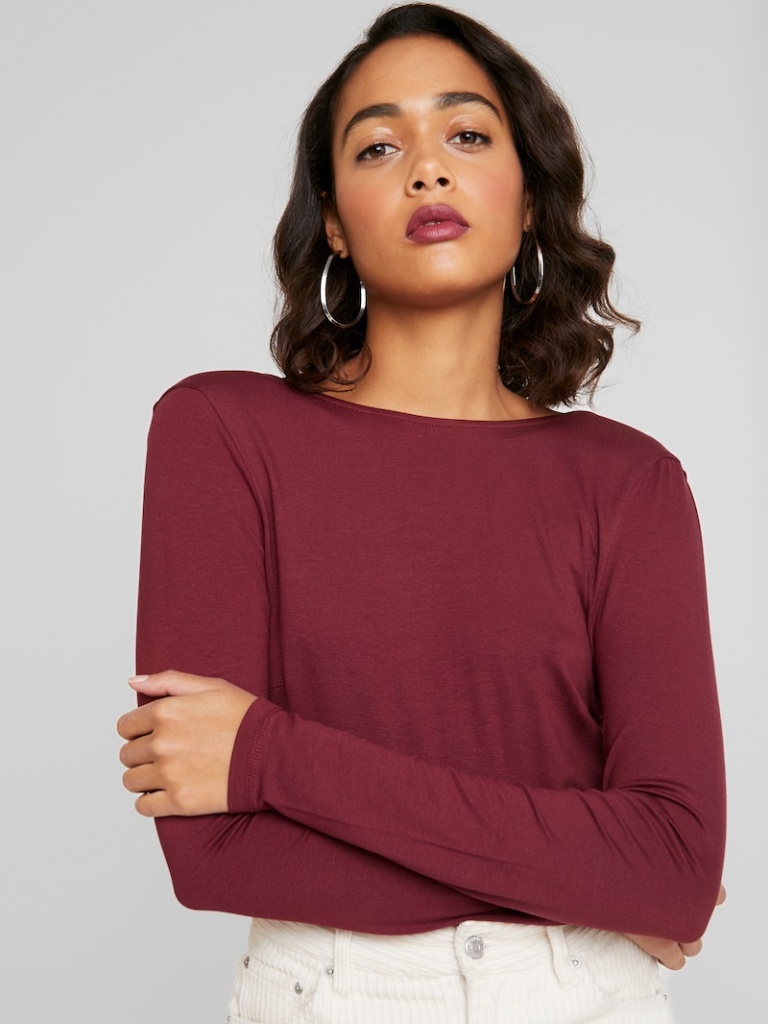
knit fitted a long-sleeved with the sleeves down hip length Fully Tucked in crew top